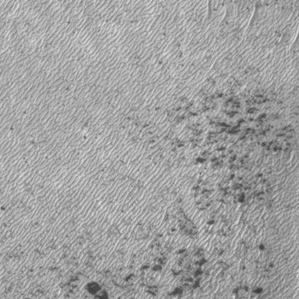
Label: frost